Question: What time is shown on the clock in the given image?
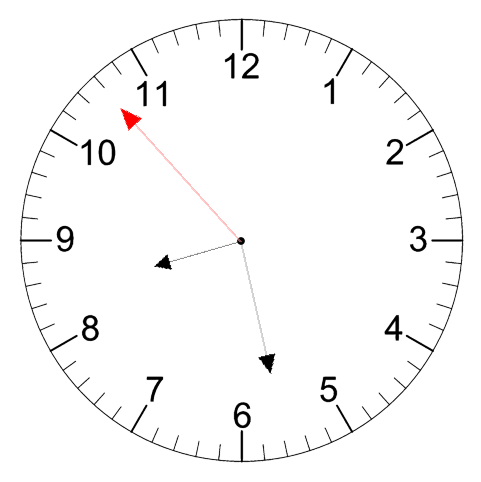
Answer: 08:27:53